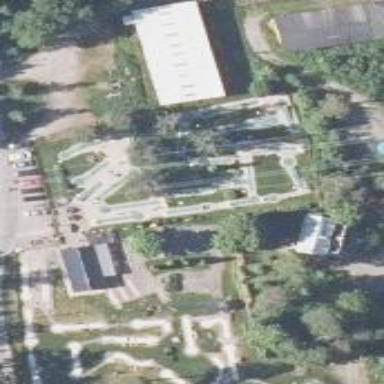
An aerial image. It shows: Miniature golf course.